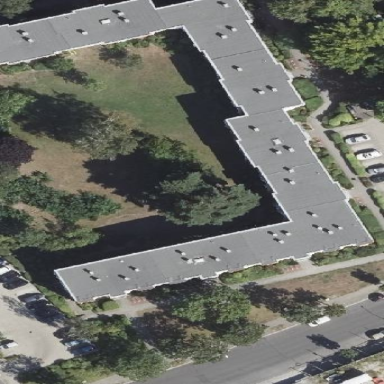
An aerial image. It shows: Flat-roofed apartment building.